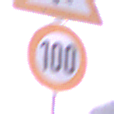
Verkehrszeichen: Geschwindigkeit100
Zusatzzeichen oben: AmphibienwanderungLinks
Umgebung: Outdoor, RoadRail
Tageszeit: Dawn
Wetter: Clear
Licht: Natural
Jahreszeit: NotSpecified
Kontrast: LowContrast